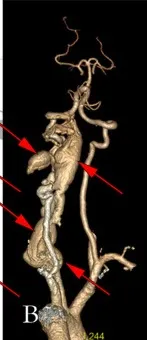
Figures of preoperative three-dimensional computerized tomography. The left view of the three-dimensional CT of vertebral arteriography.
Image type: radiology (ct)